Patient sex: M
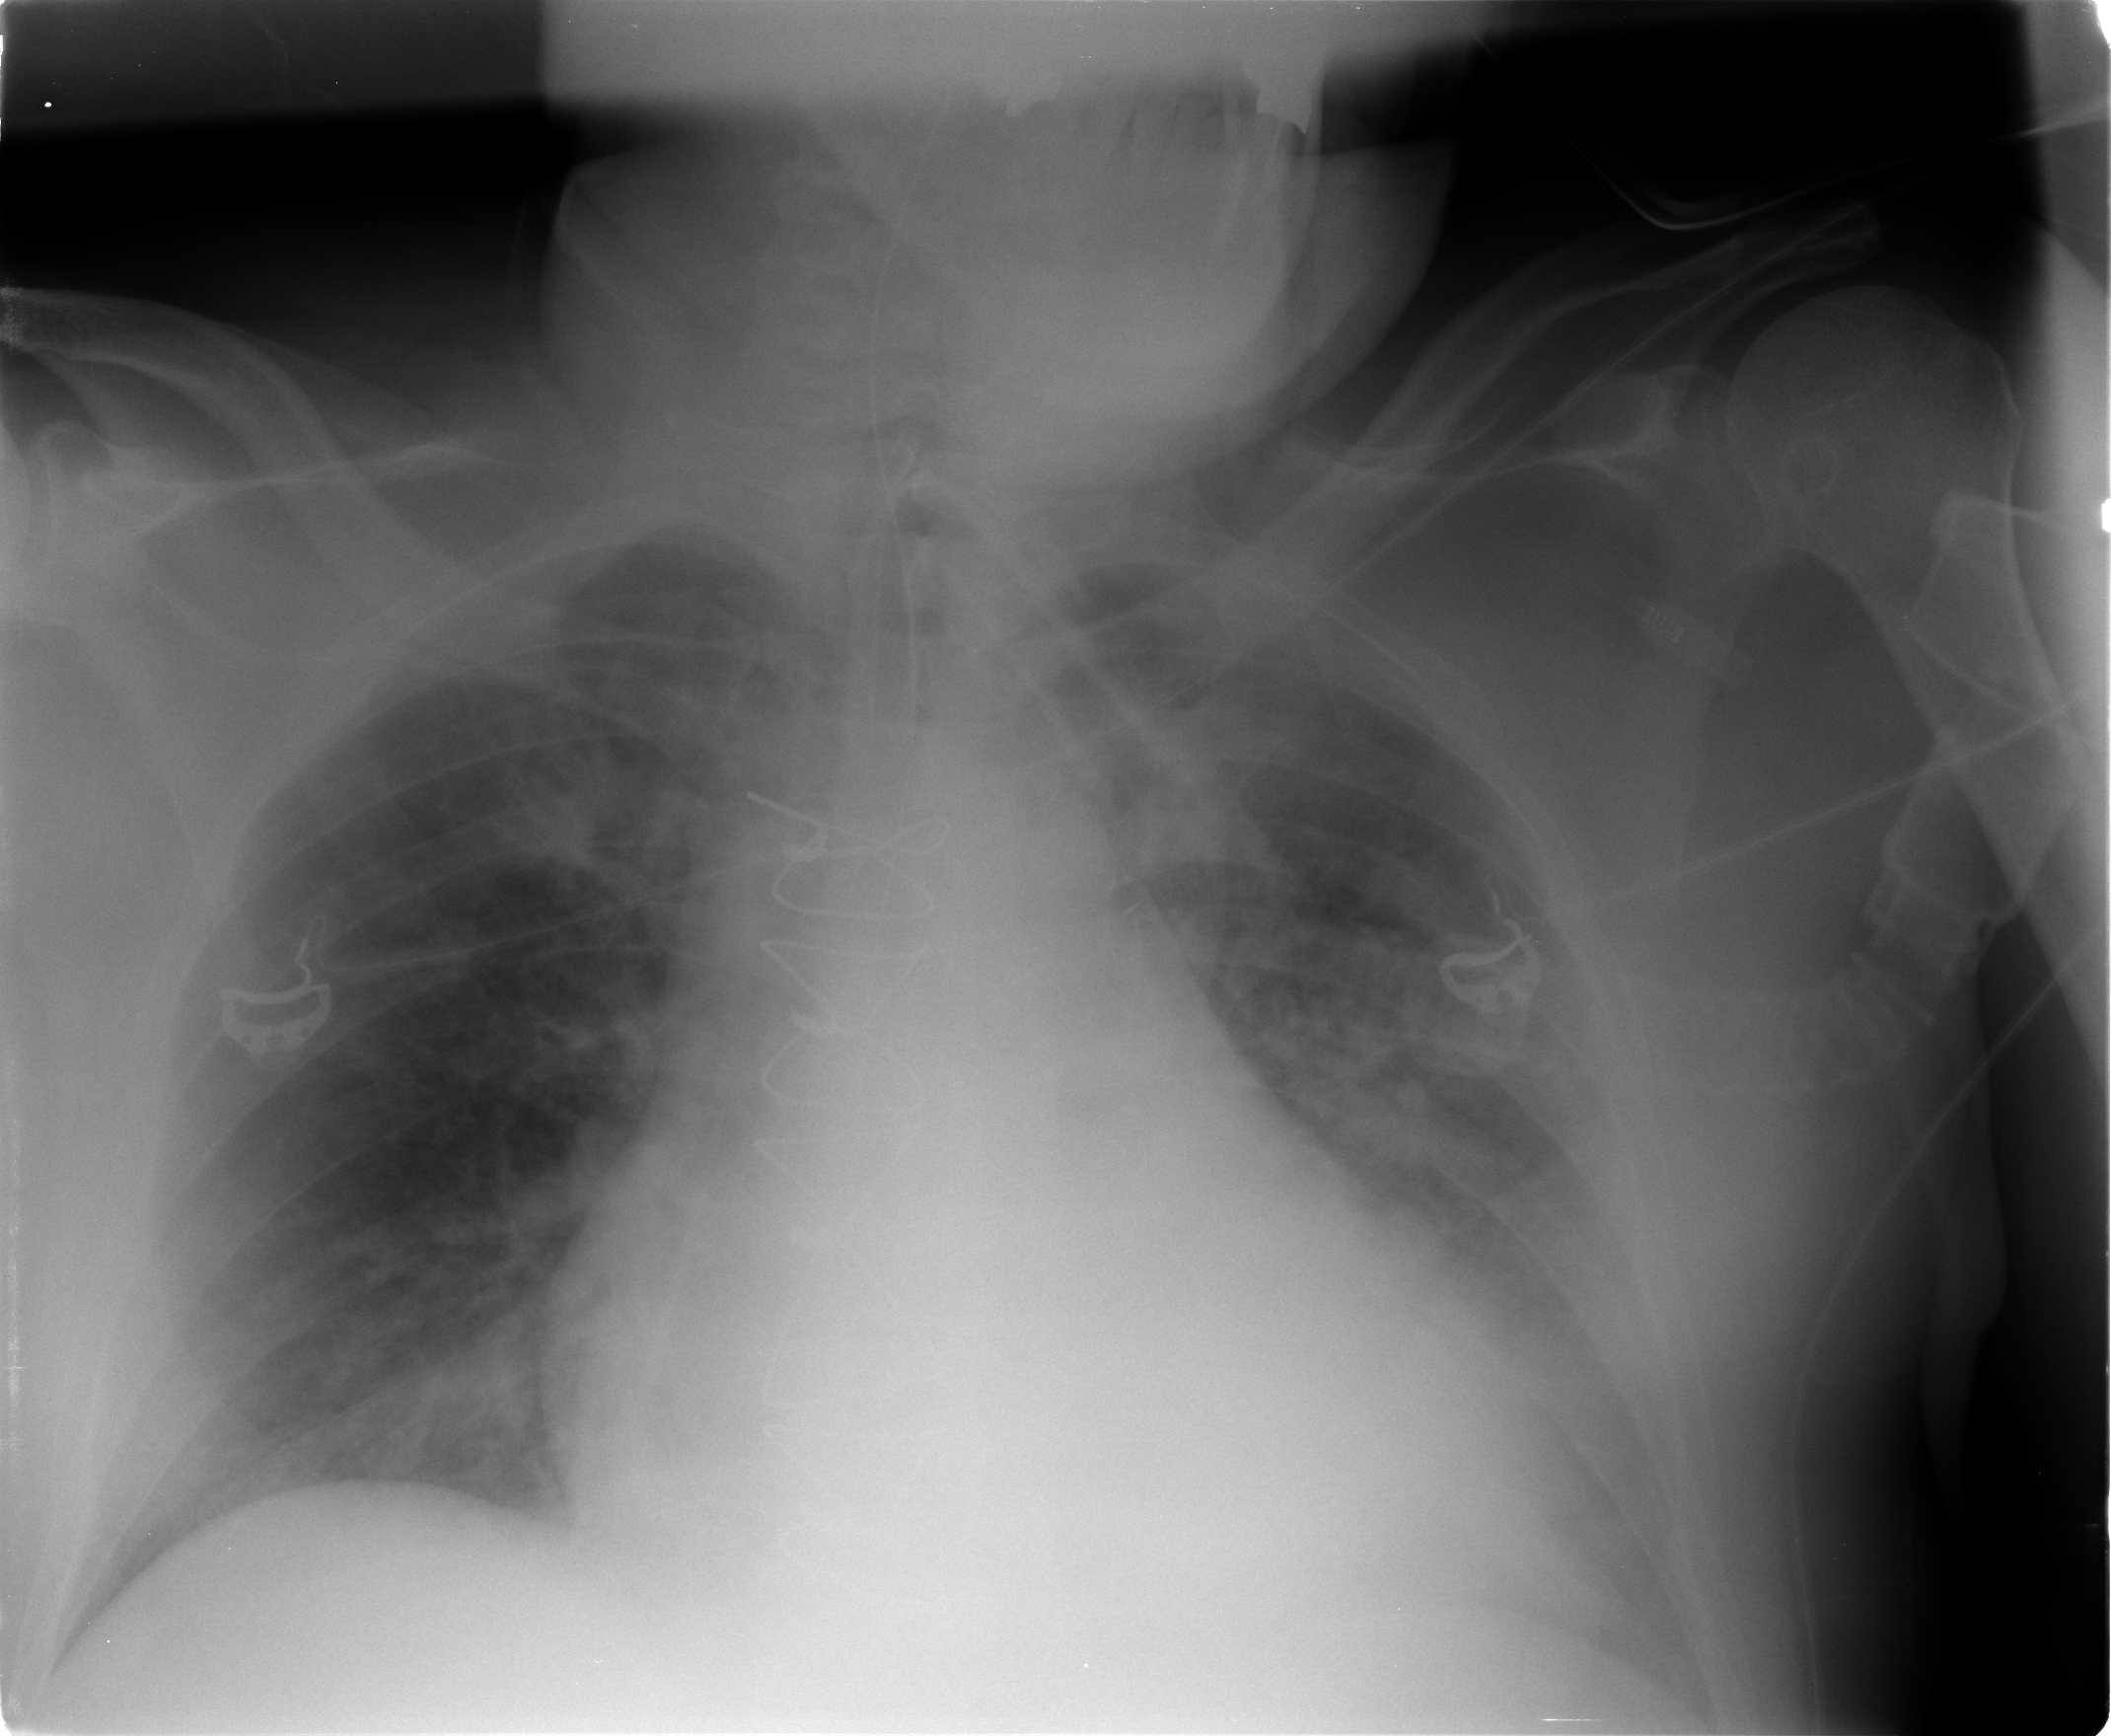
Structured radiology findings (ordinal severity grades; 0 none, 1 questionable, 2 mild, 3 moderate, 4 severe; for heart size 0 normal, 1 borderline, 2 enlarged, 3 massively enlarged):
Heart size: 2
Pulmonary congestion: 1
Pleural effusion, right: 0
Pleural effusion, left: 2
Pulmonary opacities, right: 2
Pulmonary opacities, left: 2
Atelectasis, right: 2
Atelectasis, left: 2